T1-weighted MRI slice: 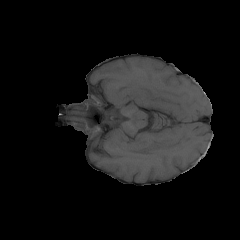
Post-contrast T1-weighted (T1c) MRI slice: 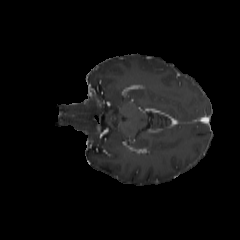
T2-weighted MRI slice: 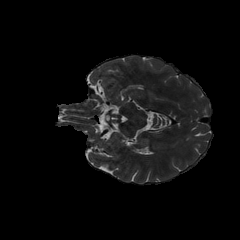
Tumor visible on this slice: no